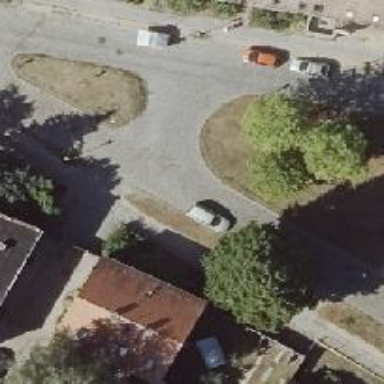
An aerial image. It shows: Residential road.